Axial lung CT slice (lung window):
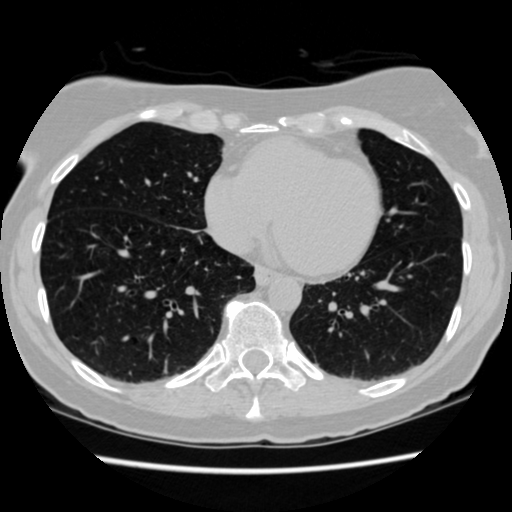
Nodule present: no